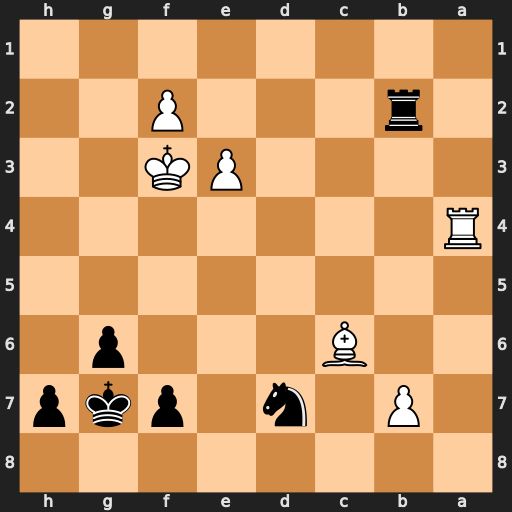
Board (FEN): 8/1P1n1pkp/2B3p1/8/R7/4PK2/1r3P2/8
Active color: b
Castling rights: -
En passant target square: -
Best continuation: Ne5+ Ke4 Nxc6